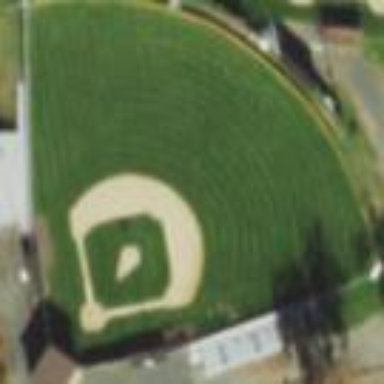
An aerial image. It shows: Baseball pitch for leisure and sports activities.